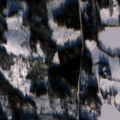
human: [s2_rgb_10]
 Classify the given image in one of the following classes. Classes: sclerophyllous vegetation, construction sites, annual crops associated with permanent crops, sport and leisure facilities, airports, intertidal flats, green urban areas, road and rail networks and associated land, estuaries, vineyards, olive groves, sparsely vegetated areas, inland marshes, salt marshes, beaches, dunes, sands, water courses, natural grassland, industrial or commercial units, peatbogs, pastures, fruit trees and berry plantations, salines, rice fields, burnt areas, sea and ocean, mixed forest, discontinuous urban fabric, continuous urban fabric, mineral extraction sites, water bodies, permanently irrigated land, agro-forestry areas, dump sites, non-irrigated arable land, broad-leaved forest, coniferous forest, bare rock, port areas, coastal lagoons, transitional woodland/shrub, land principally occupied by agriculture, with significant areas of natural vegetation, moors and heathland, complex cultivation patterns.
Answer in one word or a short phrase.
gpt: land principally occupied by agriculture, with significant areas of natural vegetation, coniferous forest, mixed forest, transitional woodland/shrub, water bodies